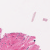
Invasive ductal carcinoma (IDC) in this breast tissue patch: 0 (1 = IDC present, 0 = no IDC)